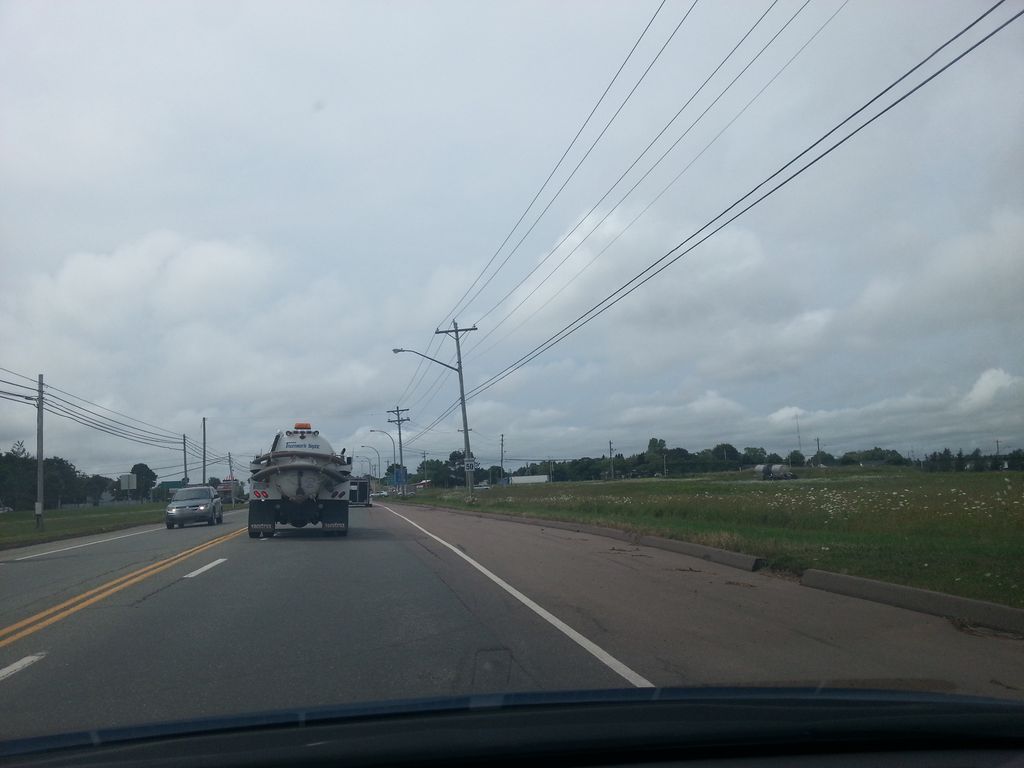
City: charlottetown